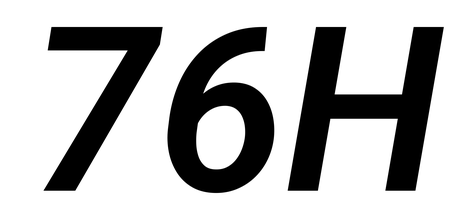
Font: Roboto-Italic_SemiBold_Italic